Question: I have built Boost from the website using
'''
./bootstrap.sh
./b2 install
'''
I think all are installed properly. I have headers in '/usr/local/include/boost' and libs in '/usr/local/lib'.
Everything links as long as don't include 'boost/thread.hpp':
'''
//
// main.cpp
// ising3
//
#include <boost/tuple/tuple.hpp>
#include <boost/tuple/tuple_comparison.hpp>
#include <boost/tuple/tuple_io.hpp>
#include <iostream>
#include <boost/date_time.hpp>
//#include <boost/thread.hpp>
using namespace ::boost::tuples;
using namespace ::boost;
int main(int argc, const char * argv[])
{
// insert code here...
std::cout << "Hello, World!
";
tuple<int,int> a,b,c;
a=make_tuple(1,1);
b=make_tuple(3,2);
std::cout<<a;
return 0;
}
'''
Runs and prints:
'''
Hello, World!
(1 1)
'''
However, if uncommented, it fails:

I have linked the dynamic library libboost_thread.a and libboost_thread.dylib and included /usr/local/include into header search path and /usr/local/lib into library search path.
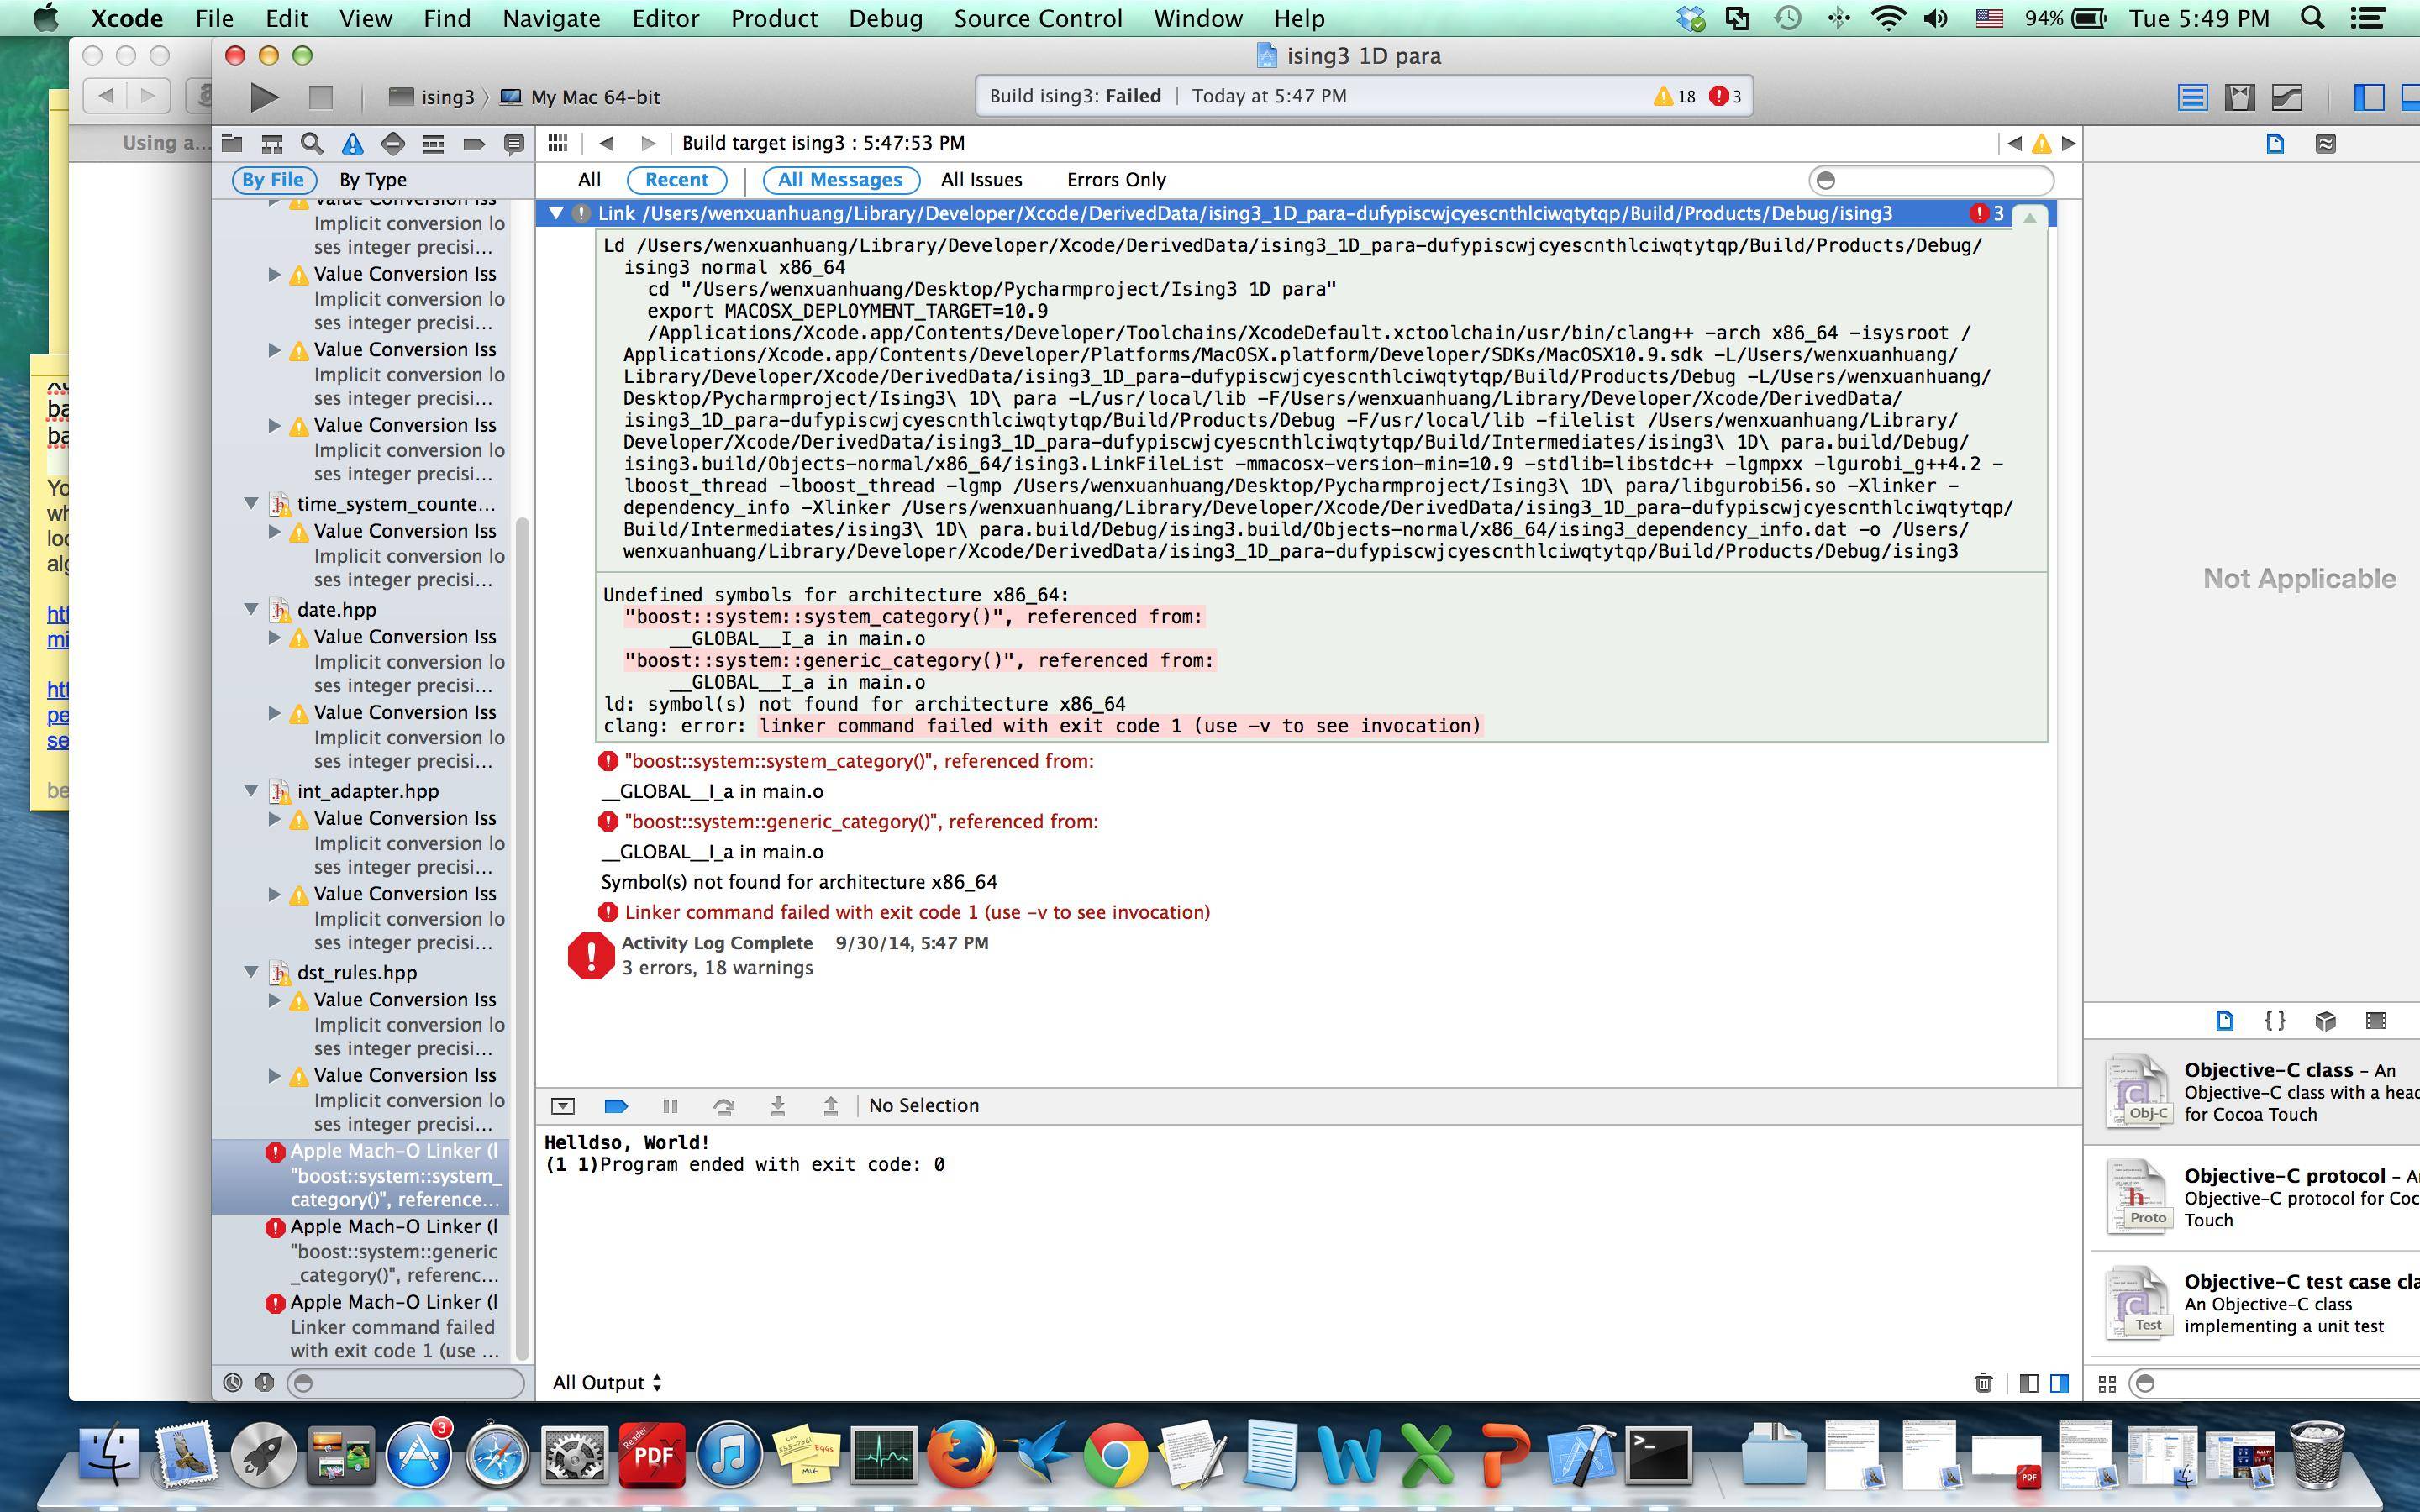
Answer: You should also link to 'boost_system'.
The error indicates that it needs 'boost::system::system_category' (which exists for error reporting).